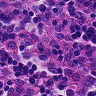
Metastatic tissue present: no